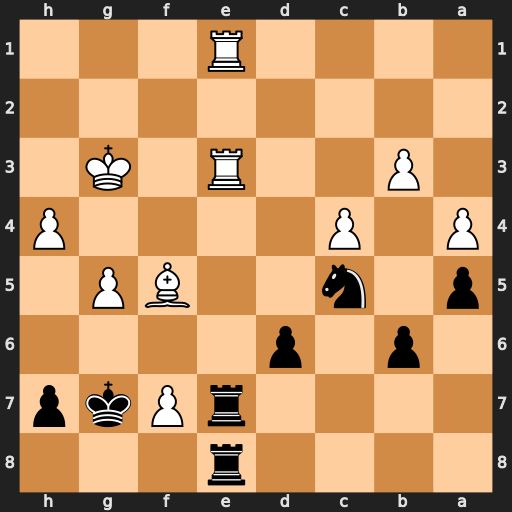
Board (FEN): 4r3/4rPkp/1p1p4/p1n2BP1/P1P4P/1P2R1K1/8/4R3
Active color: b
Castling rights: -
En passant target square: -
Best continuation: Rxe3+ Rxe3 Rxe3+